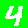
Digit: 4